Field crop: tomato
Growth stage: 2
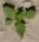
Species: solanum